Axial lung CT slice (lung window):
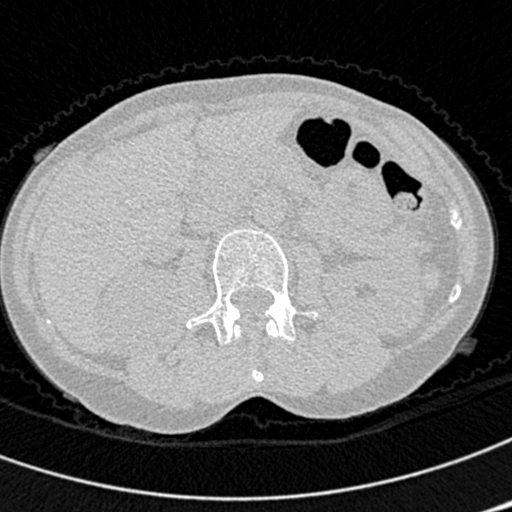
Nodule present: no